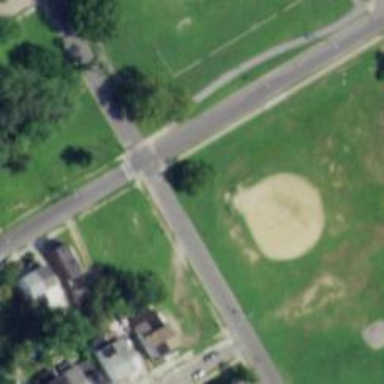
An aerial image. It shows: Baseball pitch for leisure land.